Field crop: maize
Growth stage: 1
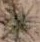
Species: salsola